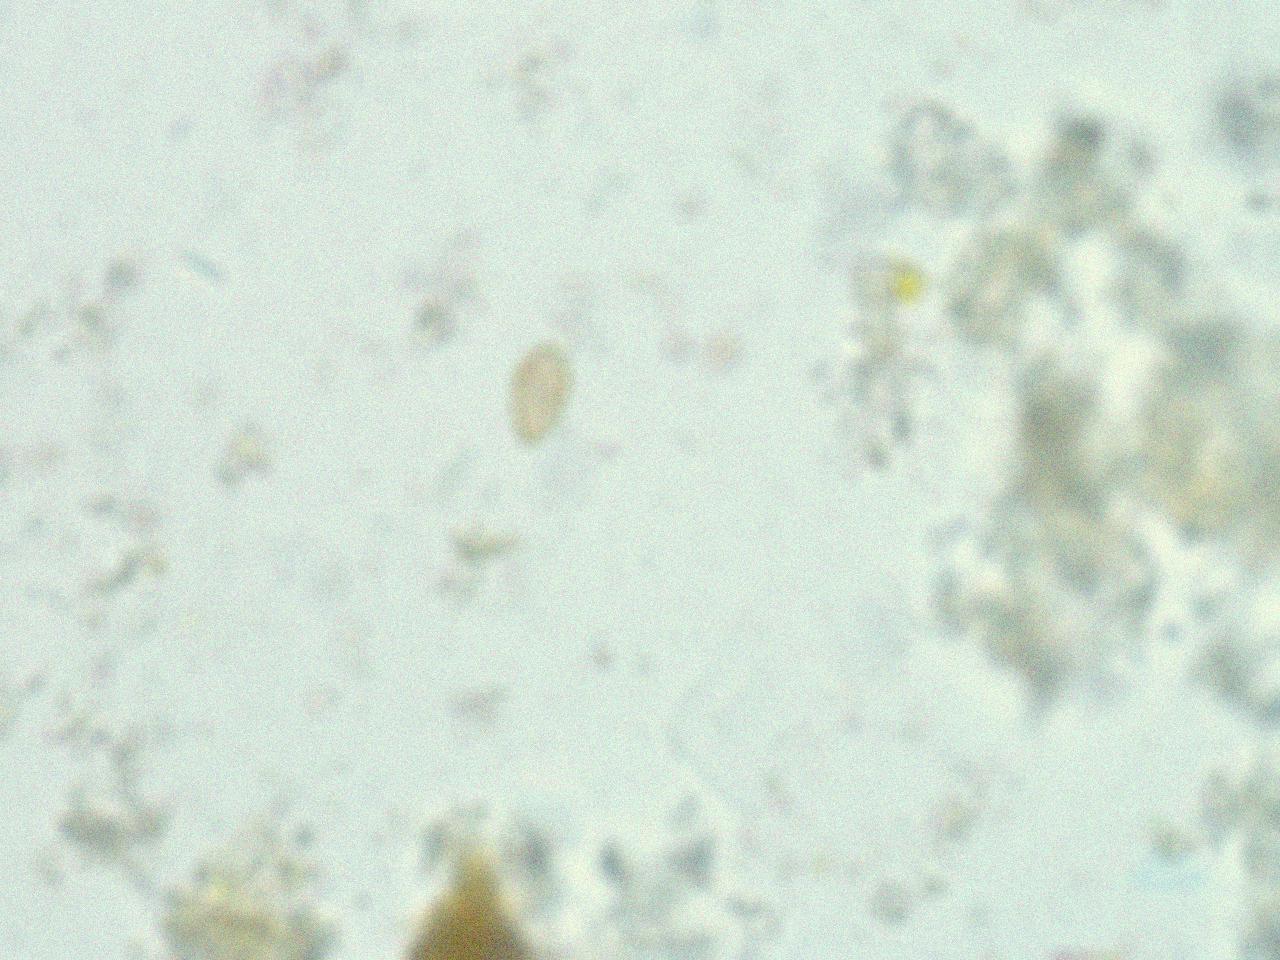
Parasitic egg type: Opisthorchis viverrine